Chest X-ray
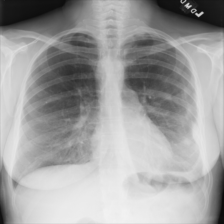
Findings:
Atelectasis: negative
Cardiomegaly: negative
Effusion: negative
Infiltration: negative
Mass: negative
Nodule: positive
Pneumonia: negative
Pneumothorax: negative
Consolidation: negative
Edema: negative
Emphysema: negative
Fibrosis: negative
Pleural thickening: positive
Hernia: negative